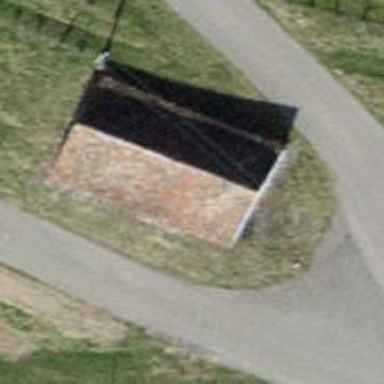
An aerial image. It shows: Shed.